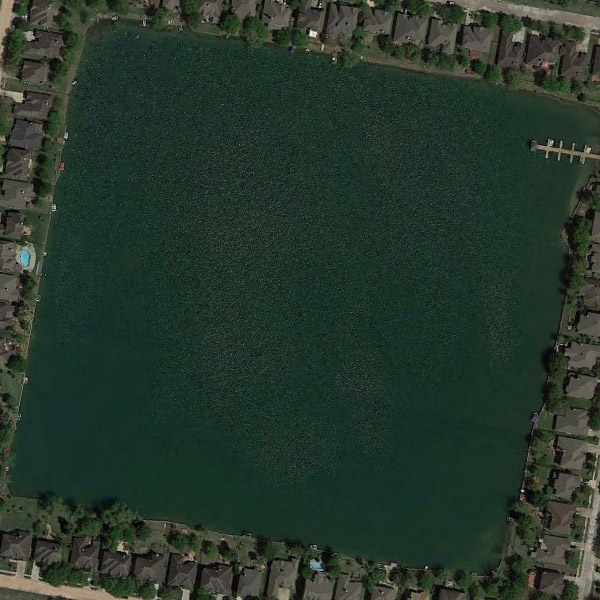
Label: Pond